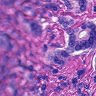
Metastatic tissue present: yes